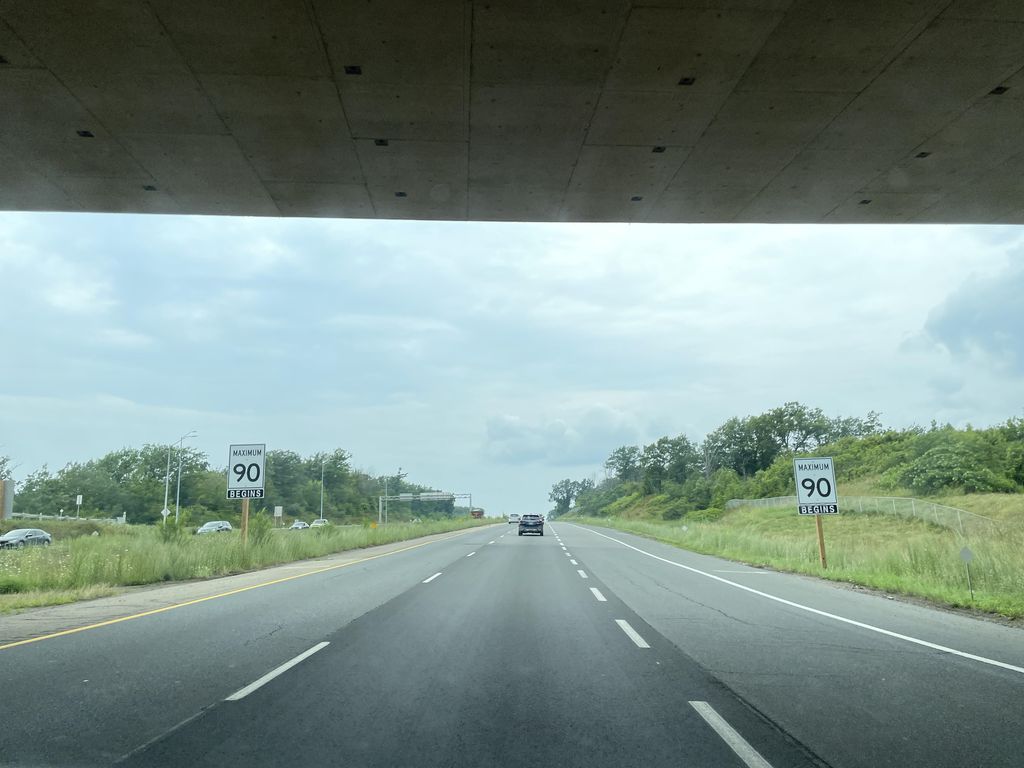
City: hamilton